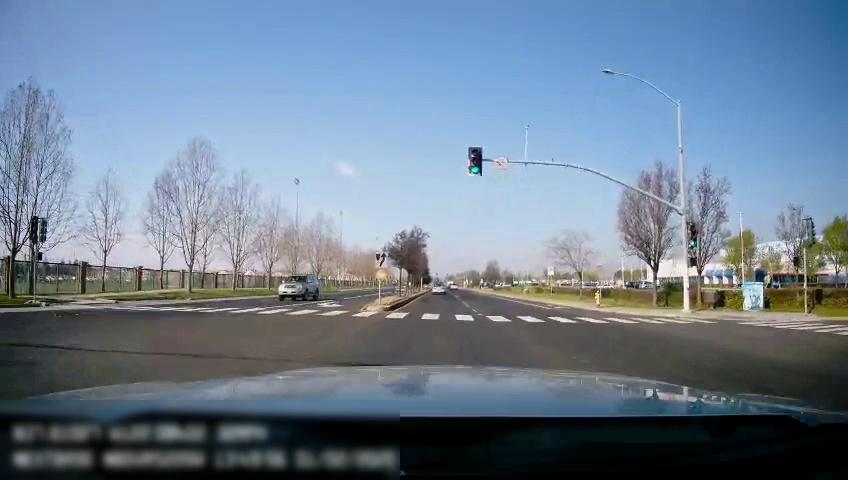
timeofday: Day
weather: Sunny
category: Drivable Space
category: Vehicles | SUV
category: Vehicles | Car
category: Lanes | Current Lane
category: Lanes | Current Lane
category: Lanes | Alternate Lane
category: Lanes | Opposite Lane
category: Traffic | Lights
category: Traffic | Lights
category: Traffic | Lights
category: Traffic | Lights
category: Traffic | Lights
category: Traffic | Lights
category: Traffic | Signs
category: Traffic | Signs
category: Traffic | Signs